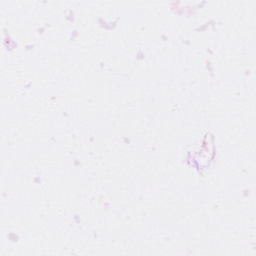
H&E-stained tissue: Breast